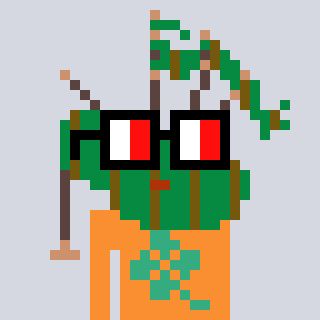
a pixel art character with square glasses with black frames and red eyes, a bagpipe-shaped head and a orange-colored body on a cool background